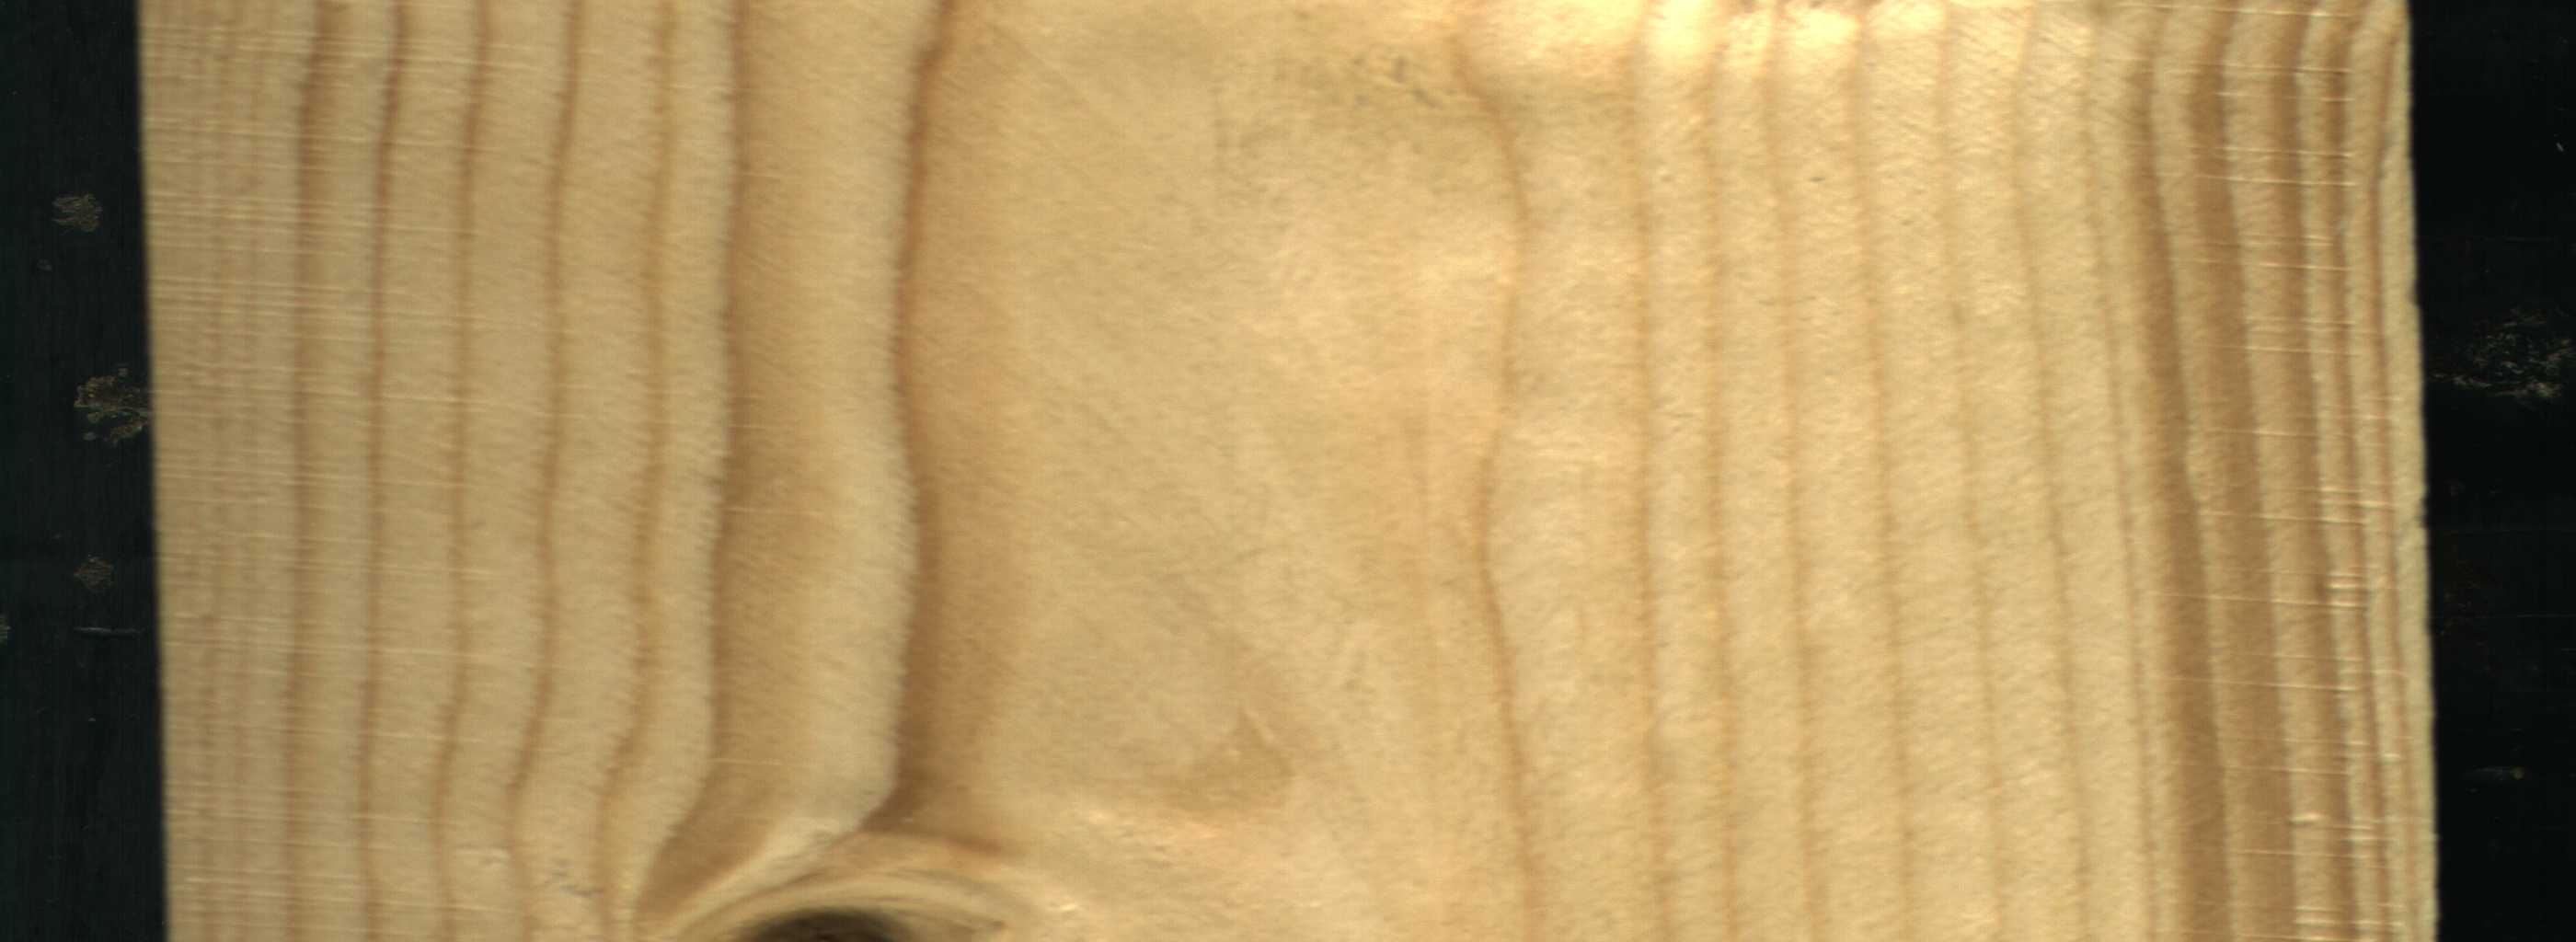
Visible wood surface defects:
Dead_Knot